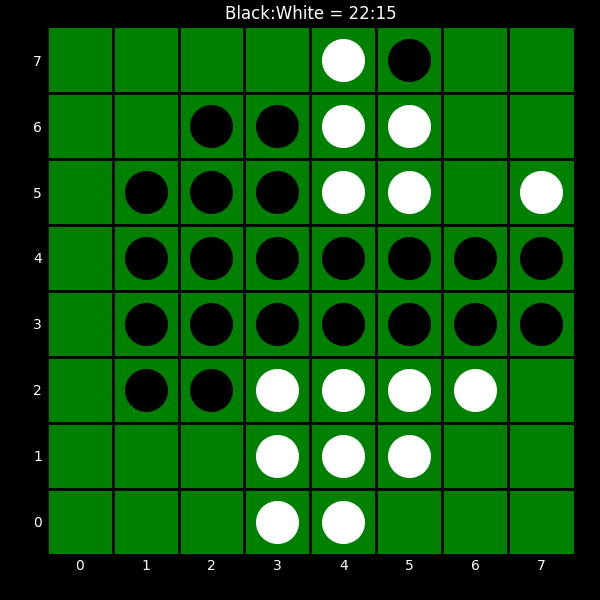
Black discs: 22
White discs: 15